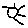
Label: sun